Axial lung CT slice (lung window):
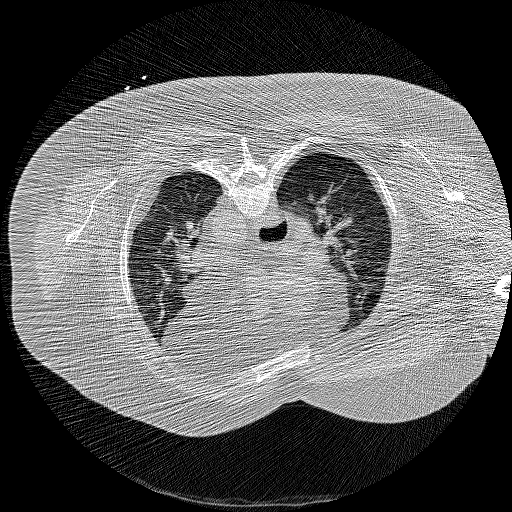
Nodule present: no